Field crop: maize
Growth stage: 1
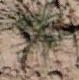
Species: salsola